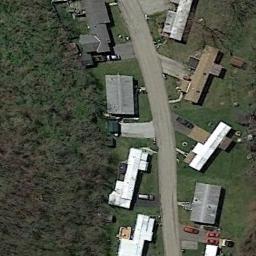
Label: mobile_home_park